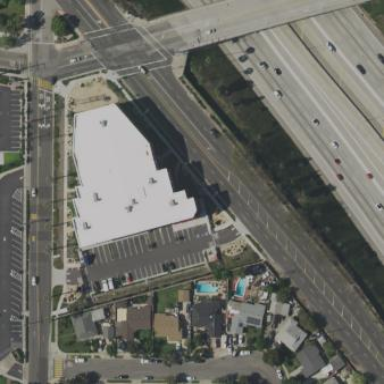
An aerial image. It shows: Building housing storage rental shop.